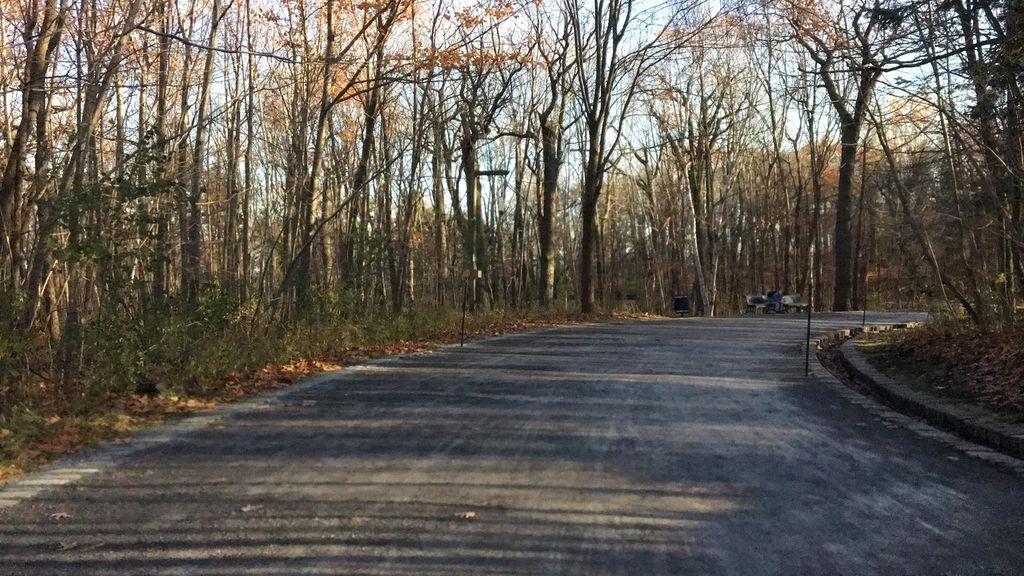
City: montreal